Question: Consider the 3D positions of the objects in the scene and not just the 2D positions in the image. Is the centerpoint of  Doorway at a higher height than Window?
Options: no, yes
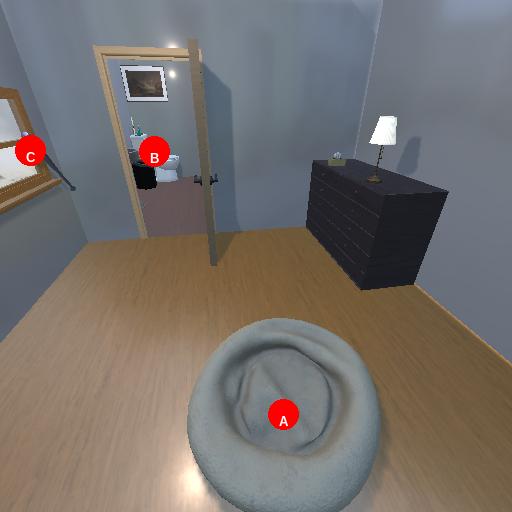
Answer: no